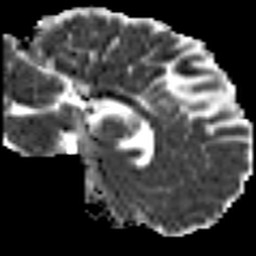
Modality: MD
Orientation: sagittal
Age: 24
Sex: male
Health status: healthy
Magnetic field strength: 3 T
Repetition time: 8.4 s
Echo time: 0.0926 s